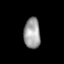
Tissue: lung
Cell type: Endothelial cells
Senescence score: 0.5563
Nuclear area (px): 495
Mean DAPI intensity: 158.004